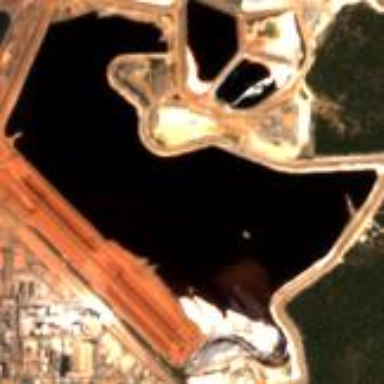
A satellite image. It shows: Tailings pond that is man-made.